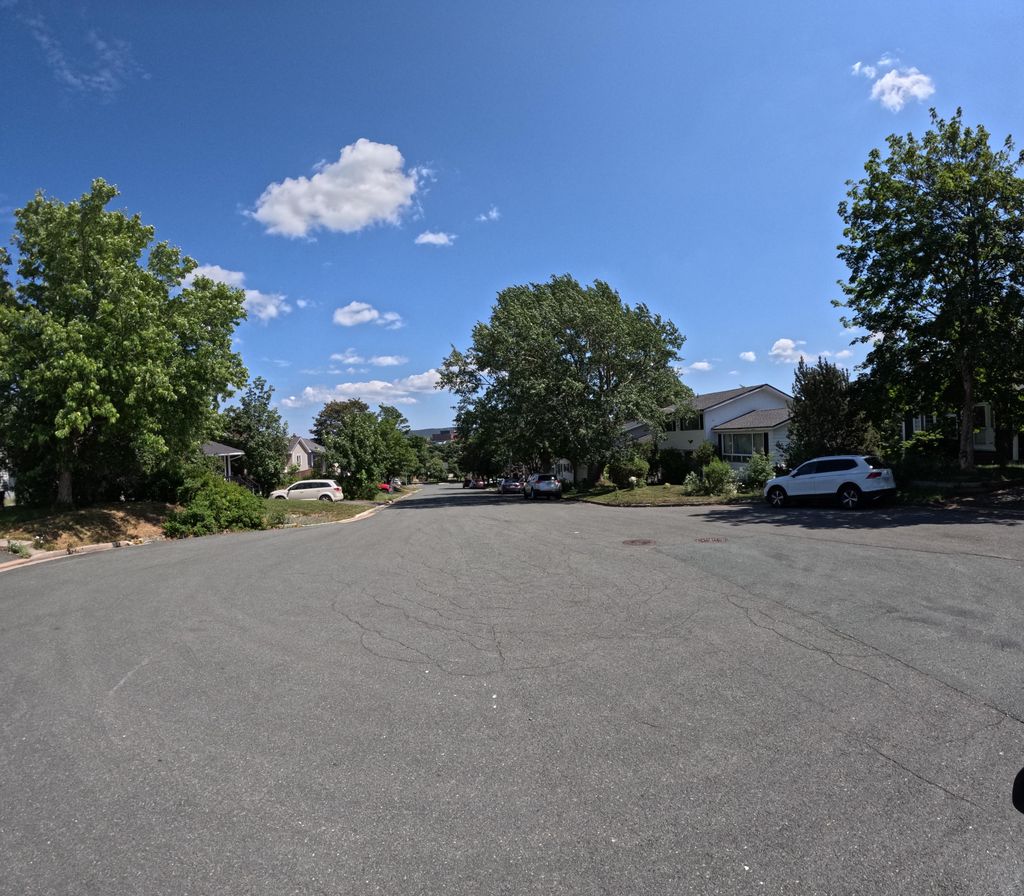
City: st_johns